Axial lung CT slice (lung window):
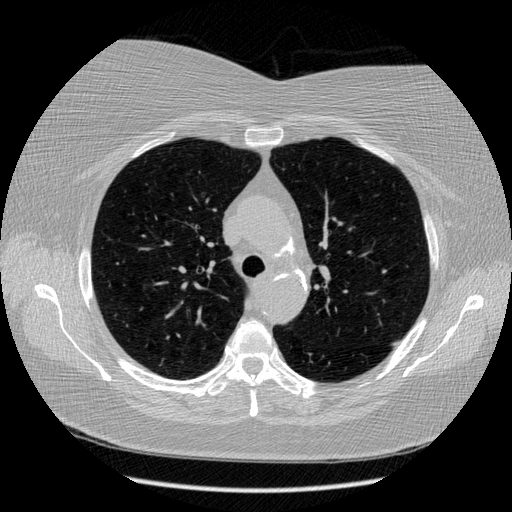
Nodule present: no